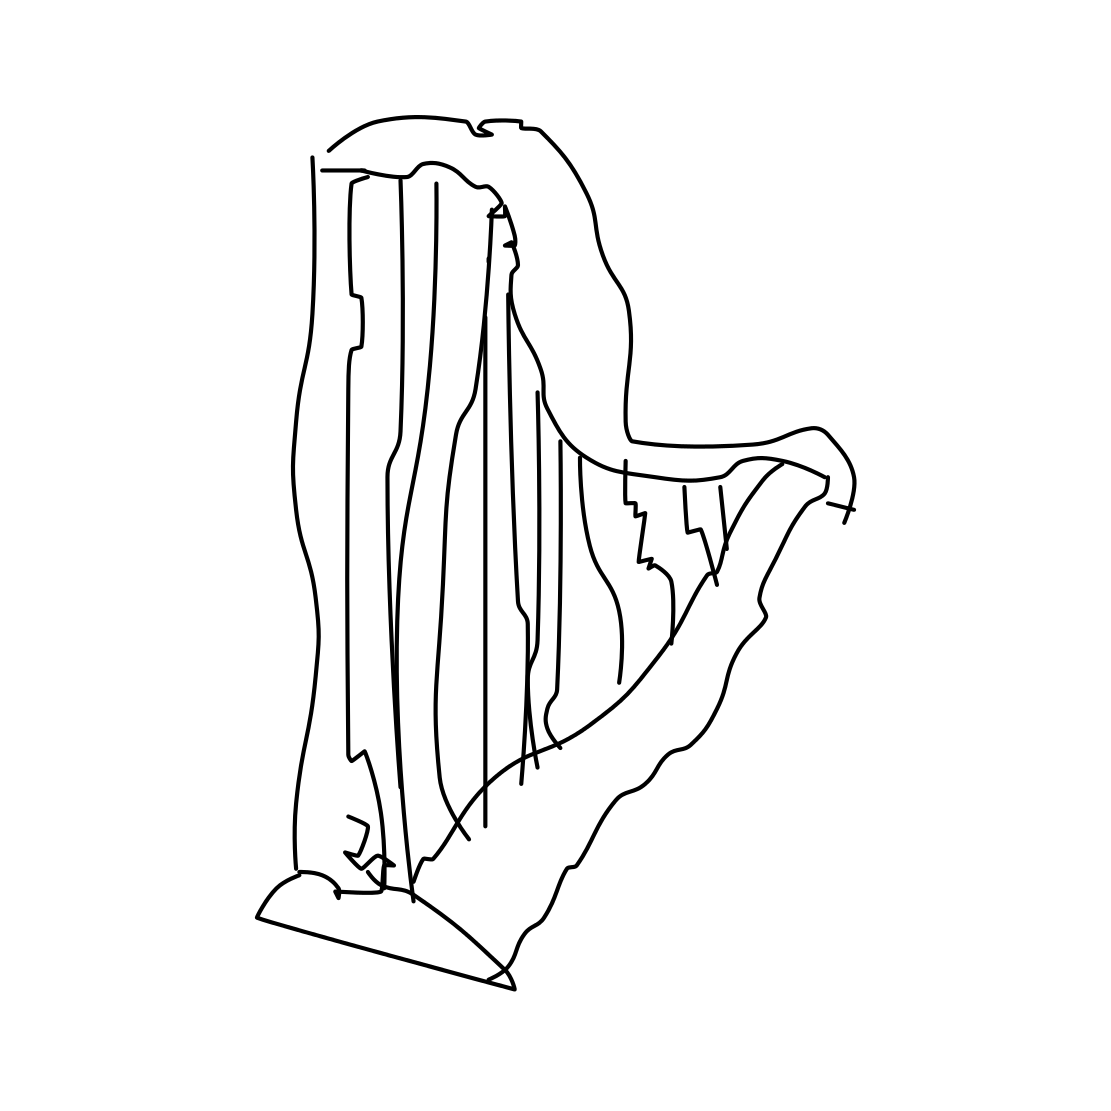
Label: harp